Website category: book
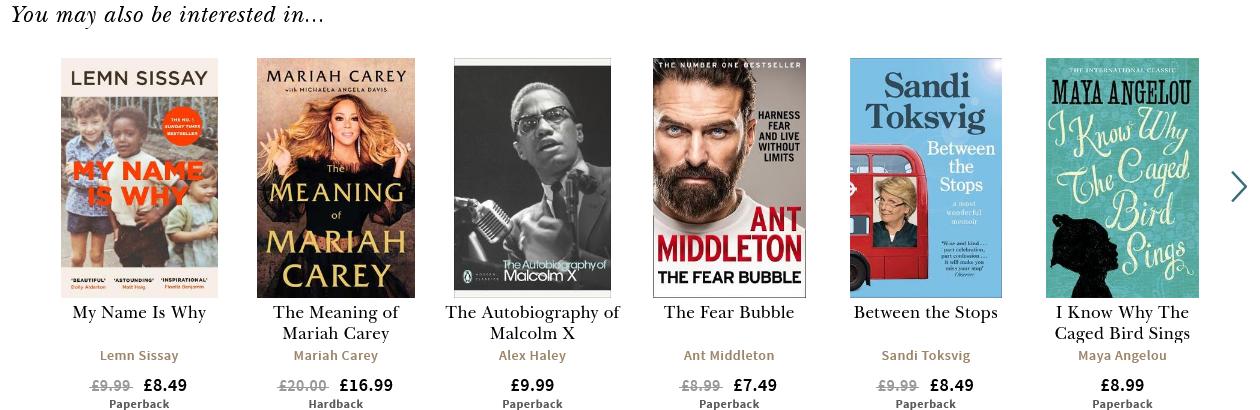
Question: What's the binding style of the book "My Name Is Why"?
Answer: Paperback

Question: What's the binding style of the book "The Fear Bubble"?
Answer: Paperback

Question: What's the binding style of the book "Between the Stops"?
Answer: Paperback

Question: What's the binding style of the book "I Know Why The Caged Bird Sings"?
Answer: Paperback

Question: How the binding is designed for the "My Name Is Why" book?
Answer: Paperback

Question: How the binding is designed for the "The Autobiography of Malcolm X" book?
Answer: Paperback

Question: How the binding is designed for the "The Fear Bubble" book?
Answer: Paperback

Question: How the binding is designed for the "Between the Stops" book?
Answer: Paperback

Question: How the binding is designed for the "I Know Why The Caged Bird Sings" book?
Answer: Paperback

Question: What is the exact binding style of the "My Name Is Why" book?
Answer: Paperback

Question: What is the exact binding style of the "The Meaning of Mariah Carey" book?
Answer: Hardback

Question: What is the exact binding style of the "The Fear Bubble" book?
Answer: Paperback

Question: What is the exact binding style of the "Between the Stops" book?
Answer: Paperback

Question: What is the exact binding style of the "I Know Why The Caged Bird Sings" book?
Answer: Paperback

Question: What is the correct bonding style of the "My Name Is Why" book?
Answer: Paperback

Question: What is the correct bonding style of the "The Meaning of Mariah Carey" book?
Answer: Hardback

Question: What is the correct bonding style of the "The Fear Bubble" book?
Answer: Paperback

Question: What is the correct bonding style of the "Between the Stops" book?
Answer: Paperback

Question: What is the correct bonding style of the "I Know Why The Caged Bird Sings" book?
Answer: Paperback

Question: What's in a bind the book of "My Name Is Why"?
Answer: Paperback

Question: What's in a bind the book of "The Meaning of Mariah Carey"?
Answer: Hardback

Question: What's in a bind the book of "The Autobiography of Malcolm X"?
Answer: Paperback

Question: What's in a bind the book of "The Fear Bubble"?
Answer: Paperback

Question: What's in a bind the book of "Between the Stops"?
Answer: Paperback

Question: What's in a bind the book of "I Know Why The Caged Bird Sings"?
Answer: Paperback

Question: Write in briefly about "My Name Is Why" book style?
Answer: Paperback

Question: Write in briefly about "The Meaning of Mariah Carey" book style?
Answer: Hardback

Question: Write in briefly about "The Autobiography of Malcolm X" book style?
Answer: Paperback

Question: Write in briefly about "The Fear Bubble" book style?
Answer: Paperback

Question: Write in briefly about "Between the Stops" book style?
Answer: Paperback

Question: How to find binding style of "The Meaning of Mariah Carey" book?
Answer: Hardback

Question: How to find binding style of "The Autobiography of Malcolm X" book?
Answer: Paperback

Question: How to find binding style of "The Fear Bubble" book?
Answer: Paperback

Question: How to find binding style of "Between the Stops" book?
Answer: Paperback

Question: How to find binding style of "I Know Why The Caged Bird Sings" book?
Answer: Paperback